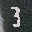
Label: 3